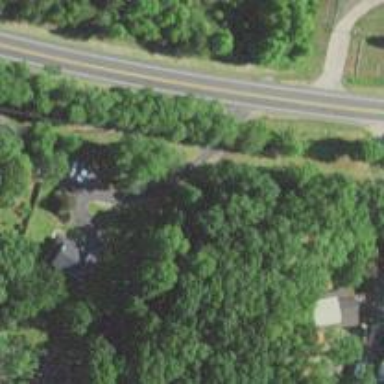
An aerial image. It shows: Driveway.